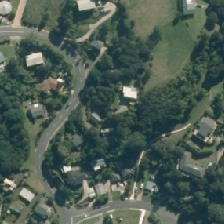
Land cover: urban_build_up